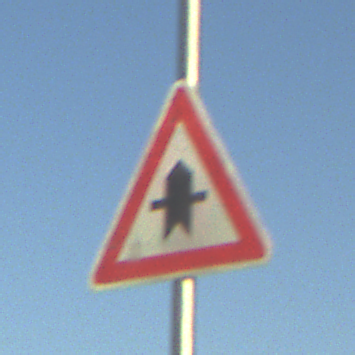
Verkehrszeichen: Vorfahrt
Umgebung: Outdoor, Nature
Tageszeit: SunriseSunset
Wetter: Clear
Licht: Natural
Jahreszeit: NotSpecified
Kontrast: LowContrast